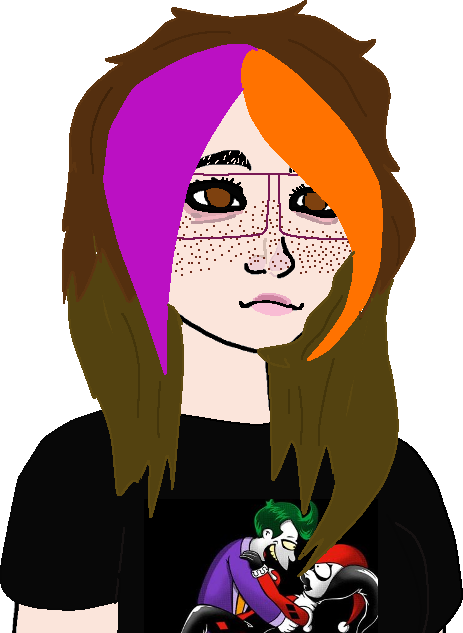
Label: 5_Doomer_Girl